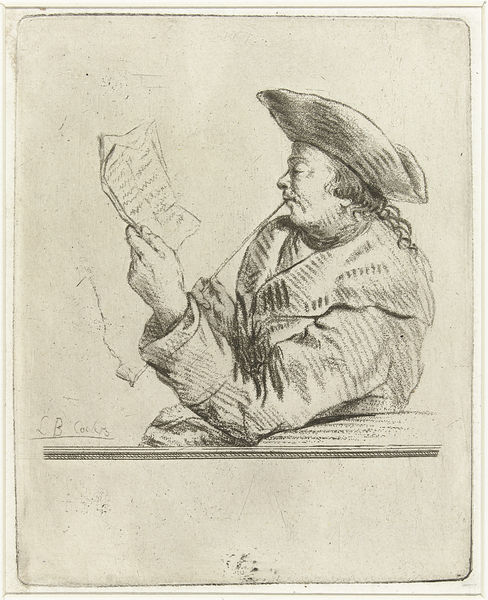
Titel: Portret van de kunstenaar Johannes Janson
Künstler: Louis Bernard Coclers
Standort: Amsterdam
Institution: Rijksmuseum
Schlagwörter: homme, pipe, dessin, lecture, fumée, lettre, tricorne, gentilhomme, pipr